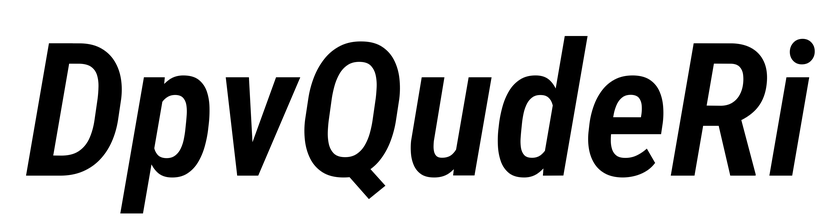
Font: Roboto-Italic_Condensed_SemiBold_Italic